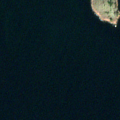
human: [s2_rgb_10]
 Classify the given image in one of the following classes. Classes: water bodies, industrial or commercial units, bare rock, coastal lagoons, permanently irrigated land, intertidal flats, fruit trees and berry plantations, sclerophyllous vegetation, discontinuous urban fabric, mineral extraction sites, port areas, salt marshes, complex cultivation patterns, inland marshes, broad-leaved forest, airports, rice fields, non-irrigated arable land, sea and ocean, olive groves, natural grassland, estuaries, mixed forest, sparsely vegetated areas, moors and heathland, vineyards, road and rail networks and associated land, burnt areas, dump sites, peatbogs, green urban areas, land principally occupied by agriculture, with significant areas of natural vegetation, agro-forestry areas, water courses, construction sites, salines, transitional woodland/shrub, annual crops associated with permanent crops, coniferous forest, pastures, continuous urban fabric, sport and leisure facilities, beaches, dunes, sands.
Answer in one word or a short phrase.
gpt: sea and ocean